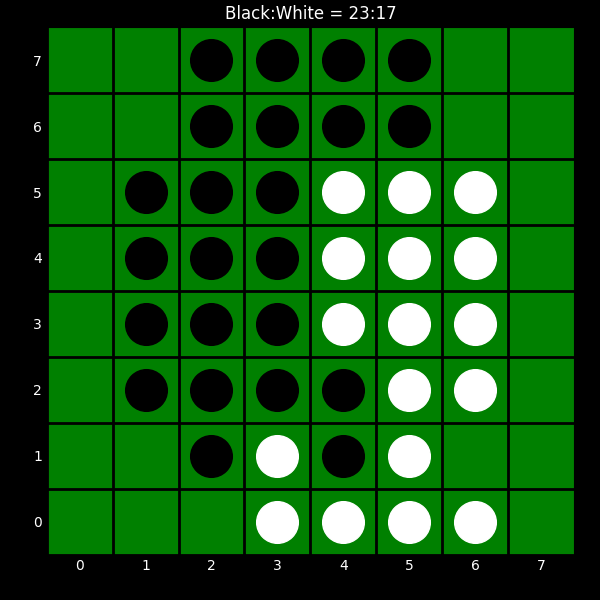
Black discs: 23
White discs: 17